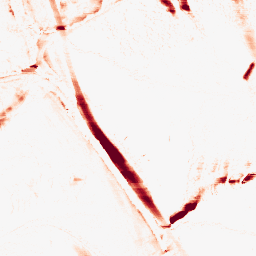
Category: morphological
Decomposition family: morphological_ellipse
Decomposition parameters: operation: opening
width: 5
height: 20
Upsampling method: sinc_hamming
Upsampling parameters: scale: 4
kernel_size: 16
Upsampling scale: 4